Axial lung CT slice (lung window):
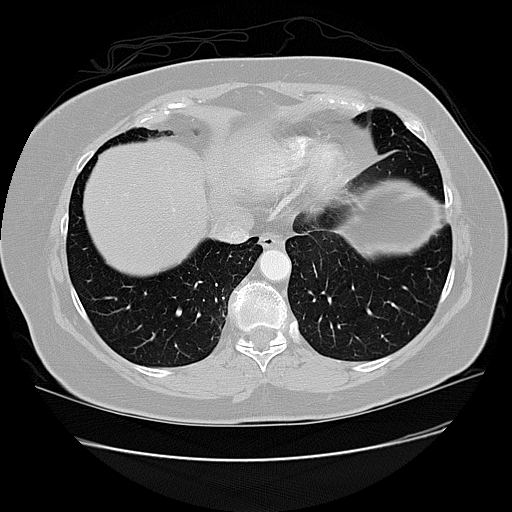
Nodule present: no